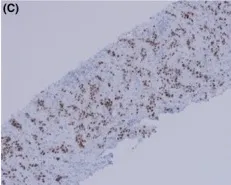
Pax8.
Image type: pathology (fish)